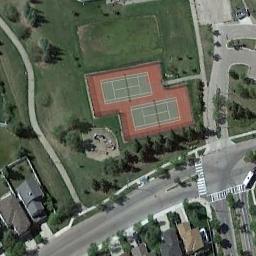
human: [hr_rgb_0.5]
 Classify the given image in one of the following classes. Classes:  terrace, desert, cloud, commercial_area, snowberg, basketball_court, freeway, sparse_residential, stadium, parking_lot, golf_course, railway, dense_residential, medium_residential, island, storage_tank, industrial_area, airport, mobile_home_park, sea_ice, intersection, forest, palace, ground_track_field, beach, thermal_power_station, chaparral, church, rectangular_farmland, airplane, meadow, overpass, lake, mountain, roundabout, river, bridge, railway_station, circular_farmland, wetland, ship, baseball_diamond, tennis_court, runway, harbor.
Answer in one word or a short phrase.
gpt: tennis_court